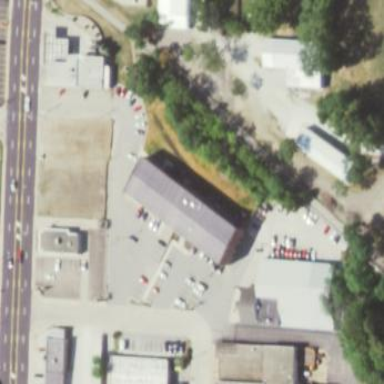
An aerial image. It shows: Commercial building.